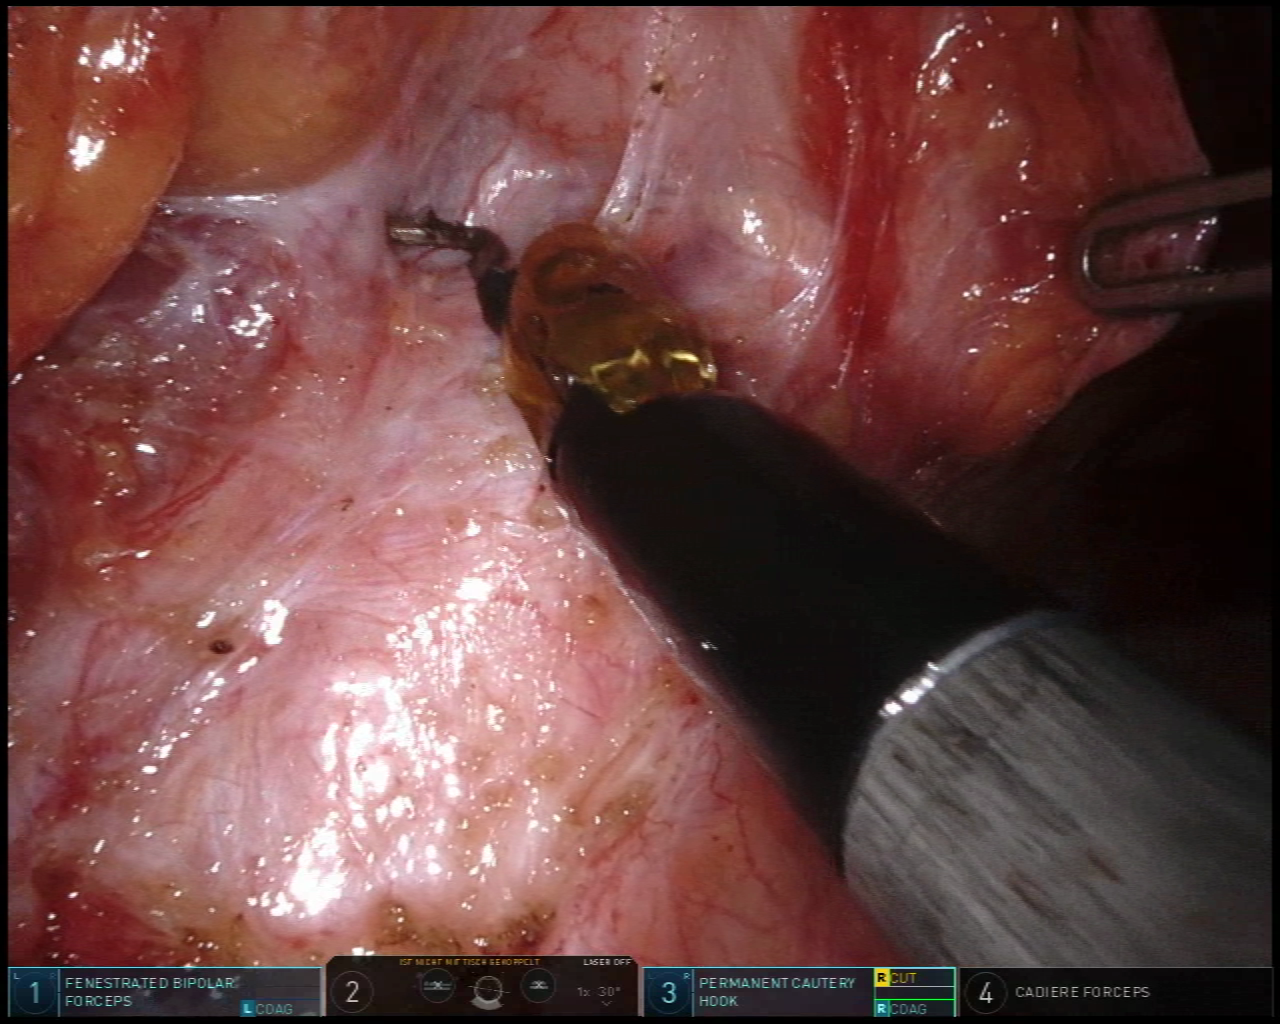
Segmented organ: ureter
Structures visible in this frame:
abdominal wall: no
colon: no
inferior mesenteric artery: no
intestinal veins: no
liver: no
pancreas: no
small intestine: no
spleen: no
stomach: no
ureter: yes
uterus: no
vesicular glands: no